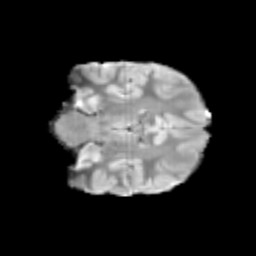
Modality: T2w
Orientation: coronal
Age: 13
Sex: female
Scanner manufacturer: siemens
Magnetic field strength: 3 T
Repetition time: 3.8 s
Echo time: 0.07 s